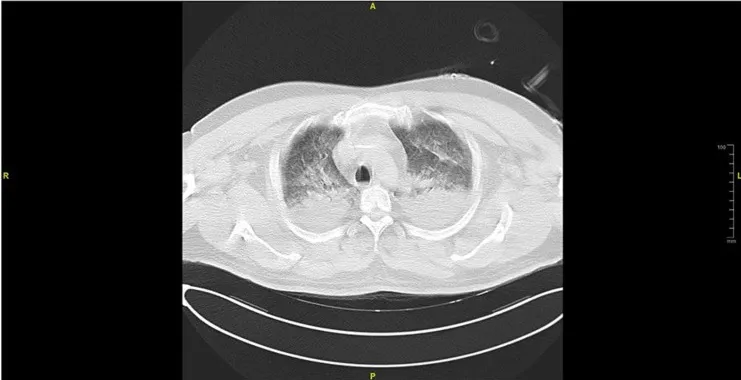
Chest CT scan conducted in the emergency room during admission. Cross-sectional view of the aortic arch.
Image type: radiology (ct)